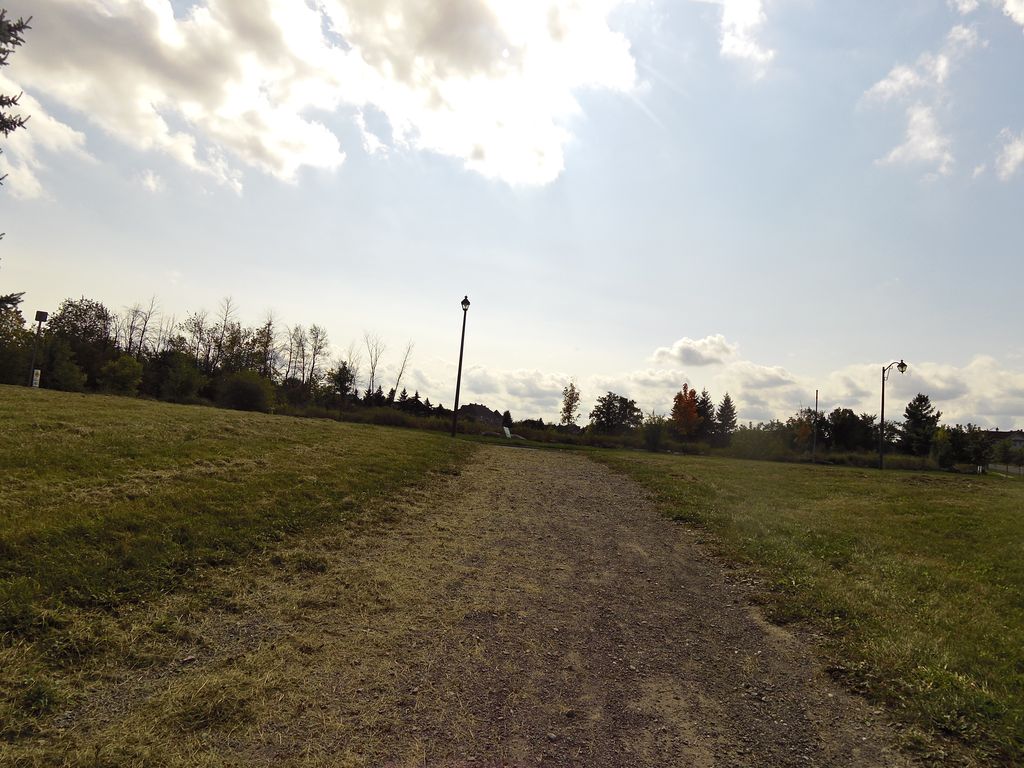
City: ottawa-gatineau